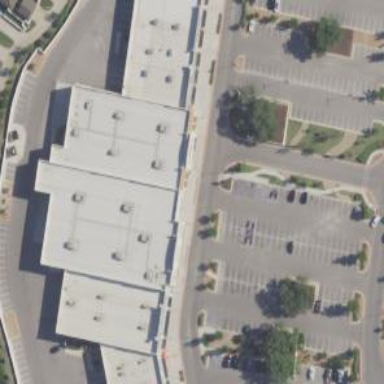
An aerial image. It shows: Retail building.